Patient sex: F
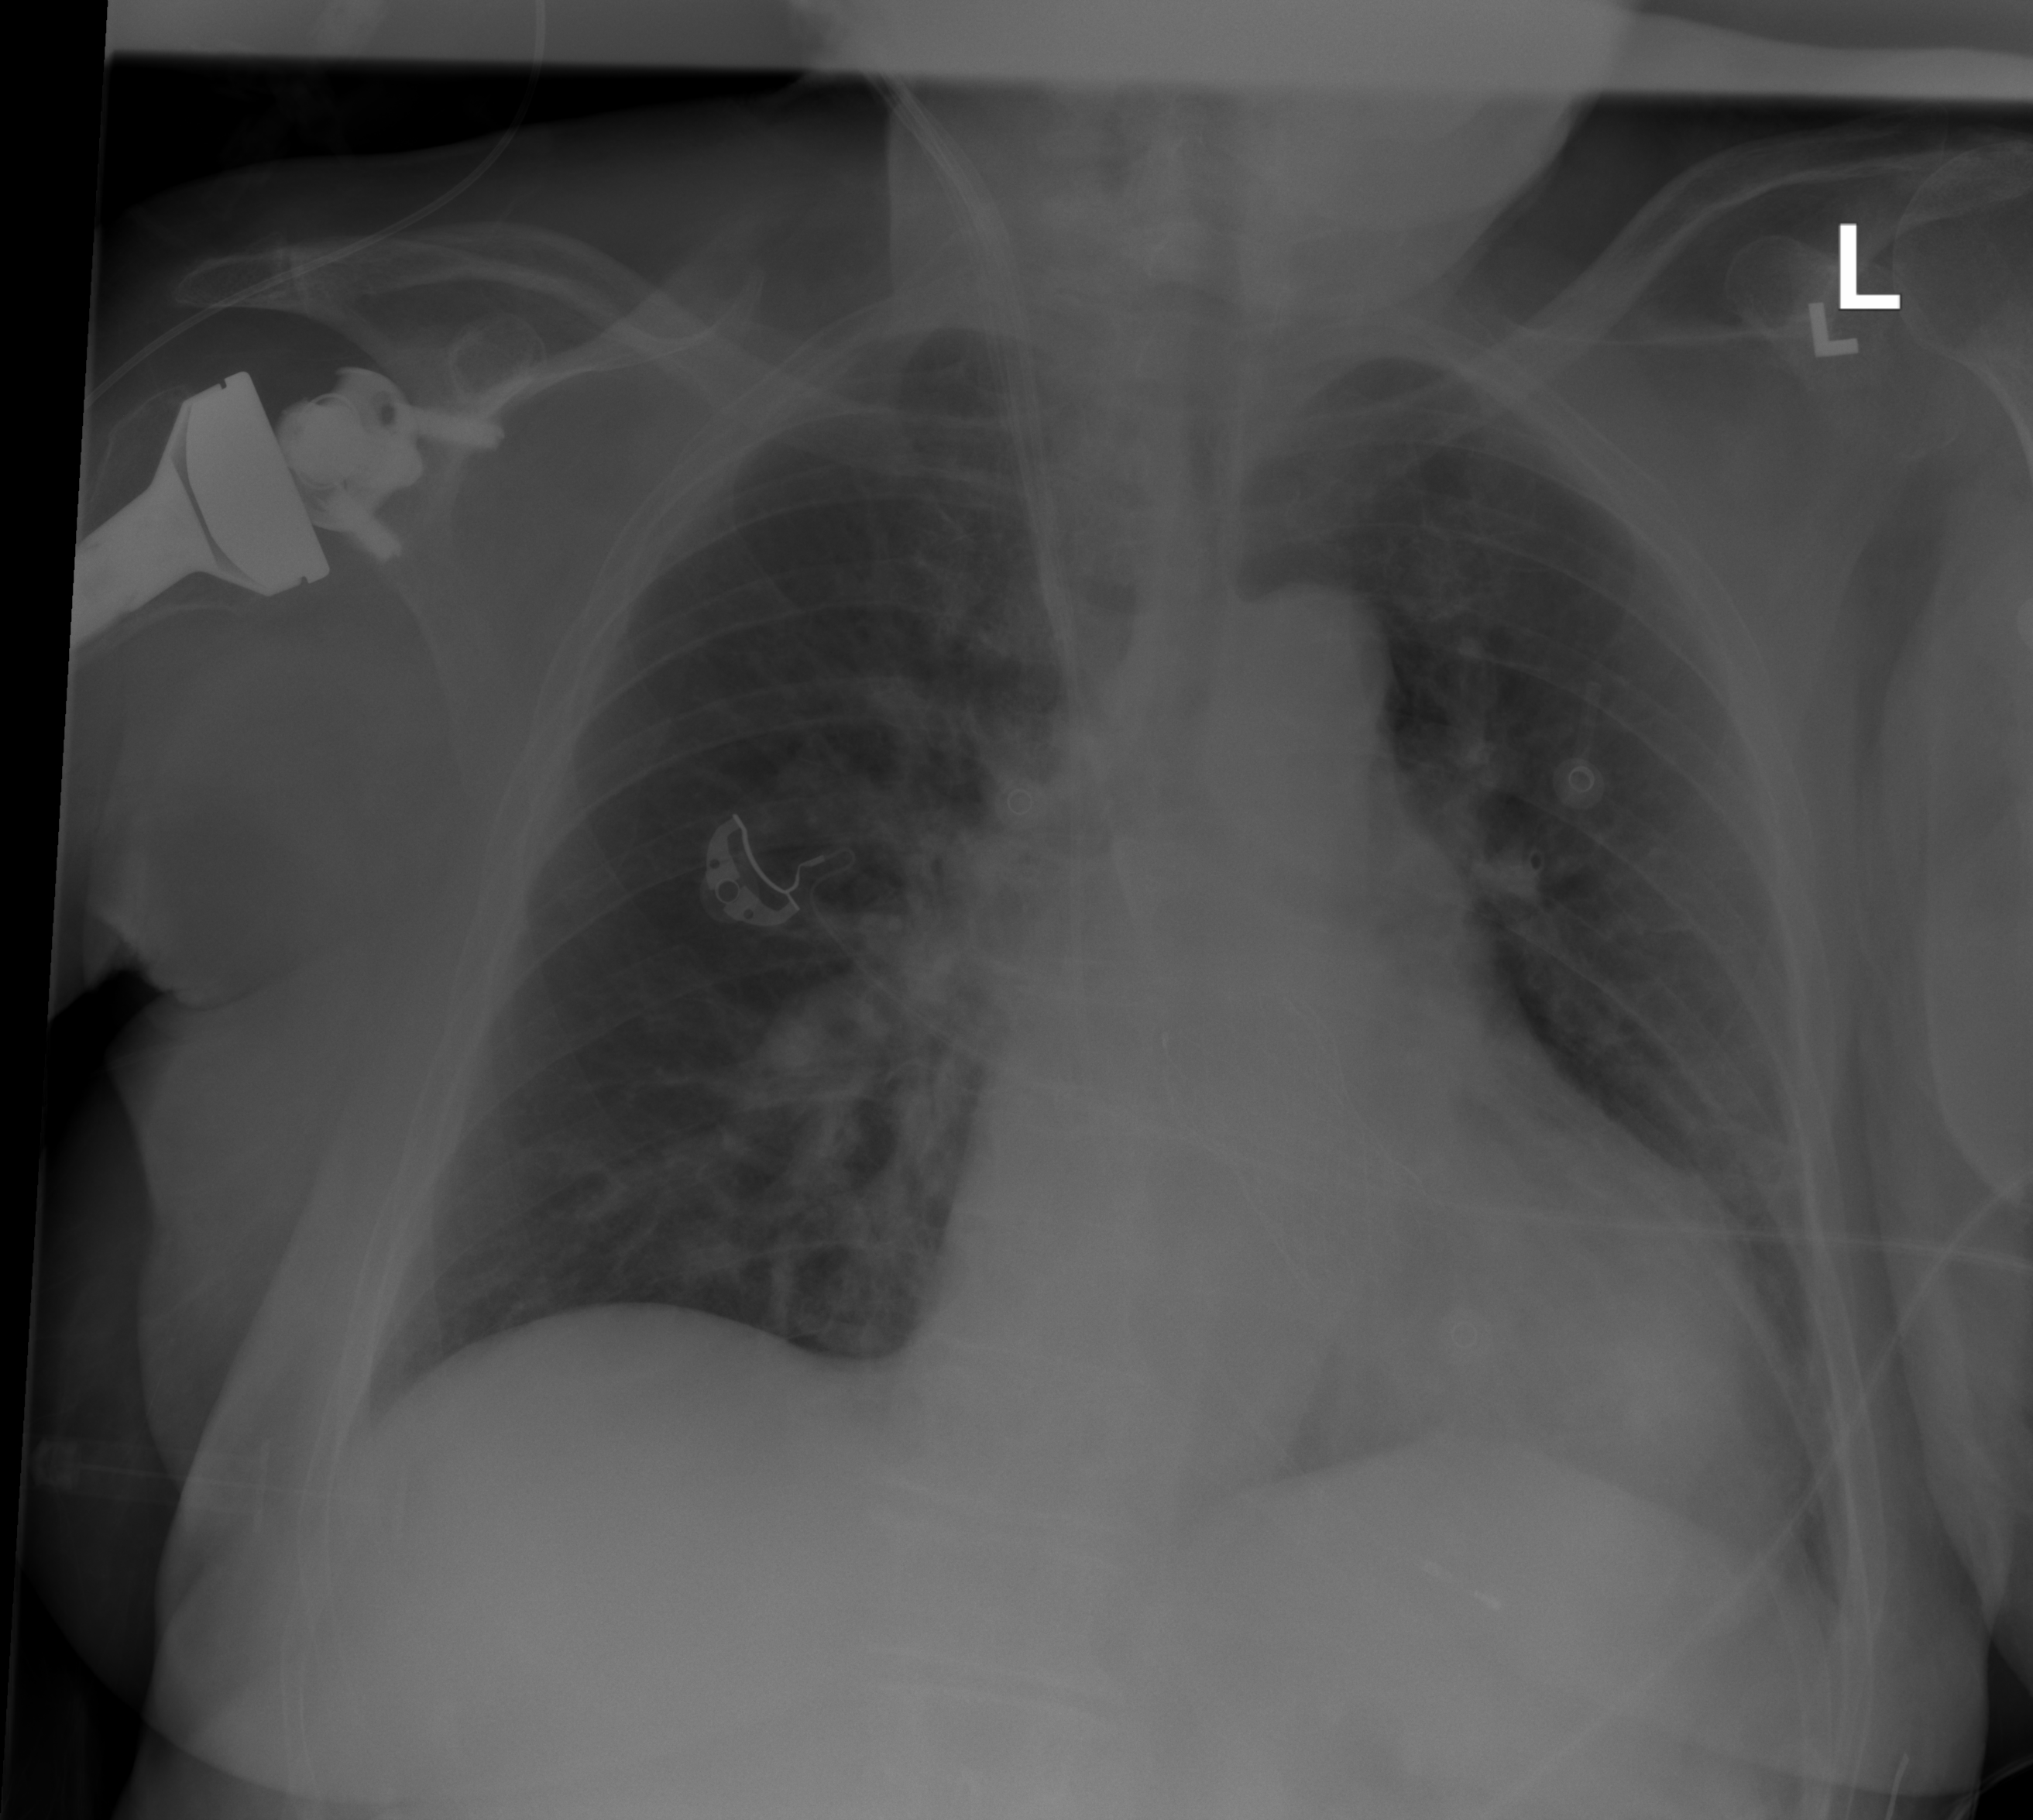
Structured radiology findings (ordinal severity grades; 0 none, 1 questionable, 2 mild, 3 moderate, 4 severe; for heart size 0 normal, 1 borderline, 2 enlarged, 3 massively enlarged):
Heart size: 2
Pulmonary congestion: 2
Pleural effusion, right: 0
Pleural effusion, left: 0
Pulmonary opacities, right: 0
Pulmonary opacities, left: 0
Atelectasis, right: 2
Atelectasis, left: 2